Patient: sex M, age 64
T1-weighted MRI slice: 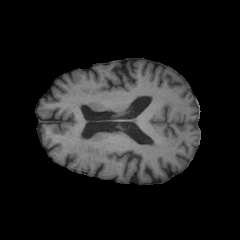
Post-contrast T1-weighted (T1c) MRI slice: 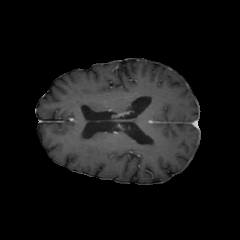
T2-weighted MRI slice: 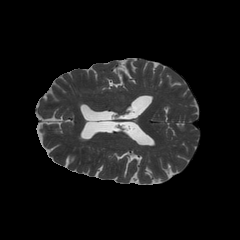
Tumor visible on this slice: no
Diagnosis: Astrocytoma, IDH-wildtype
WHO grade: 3